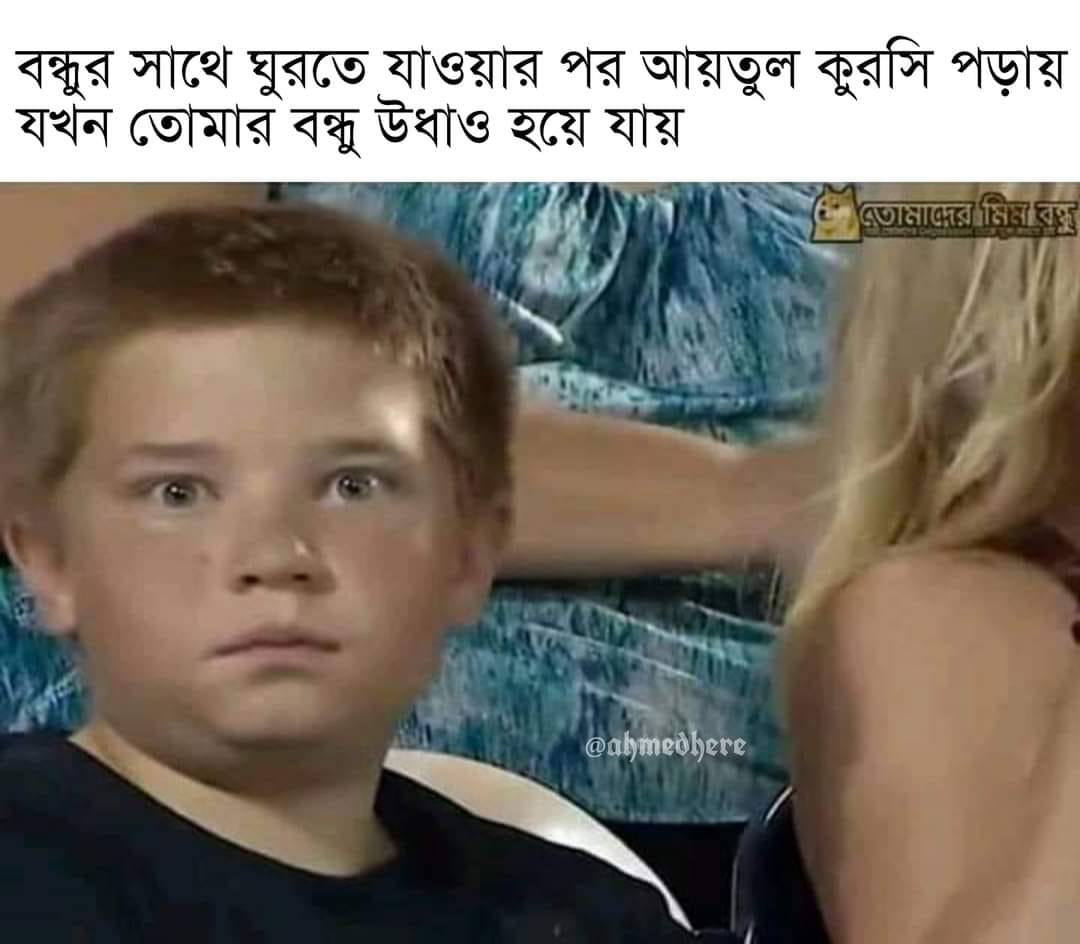
Caption: বন্ধুর সাথে ঘুরতে যাওয়ার পর আয়তুল কুরসি পড়ায় যখন তোমার বন্ধু উধাও হয়ে যায়
Label: non-hate